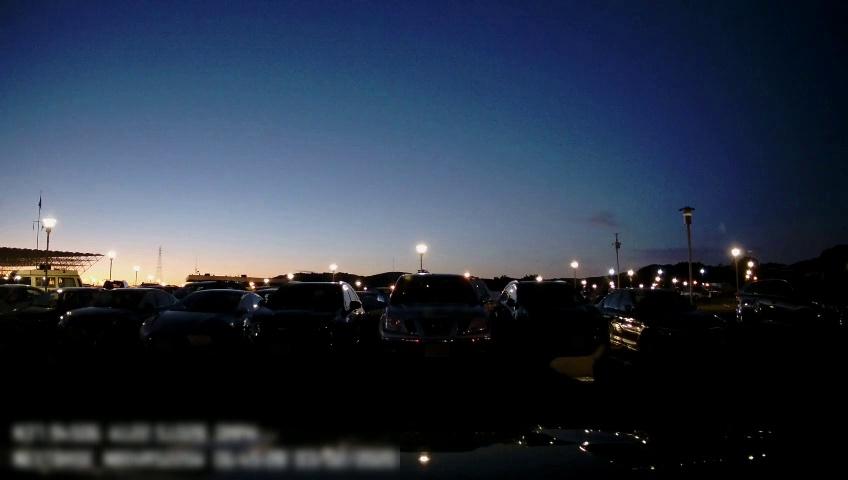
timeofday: Night
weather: Other
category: Drivable Space
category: Vehicles | SUV
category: Vehicles | Car
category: Vehicles | SUV
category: Vehicles | Truck
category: Vehicles | SUV
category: Vehicles | Car
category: Vehicles | Car
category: Vehicles | Car
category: Vehicles | Car
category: Vehicles | Other LV
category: Vehicles | SUV